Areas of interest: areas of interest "Changchun East Ring Lexus"
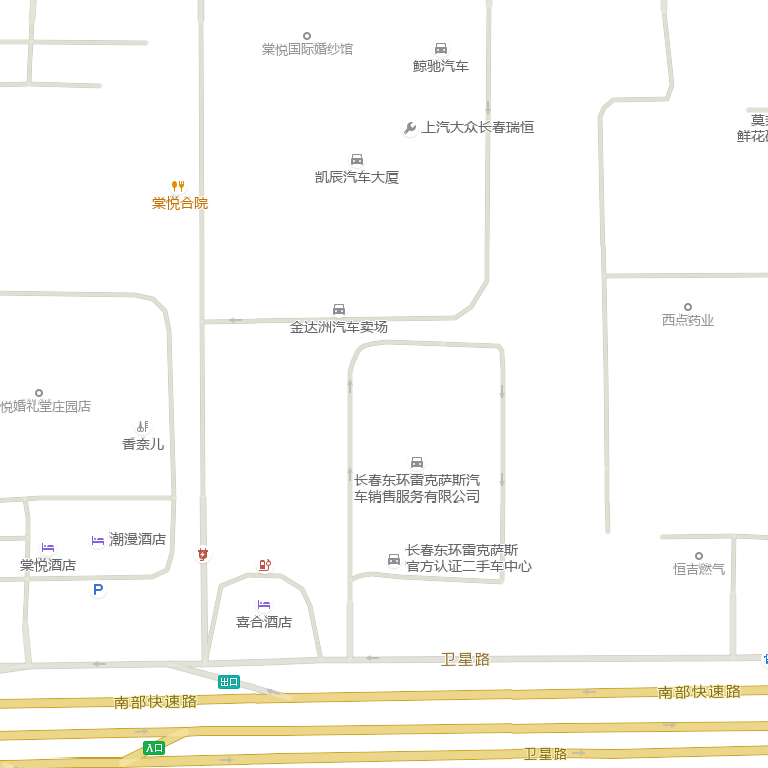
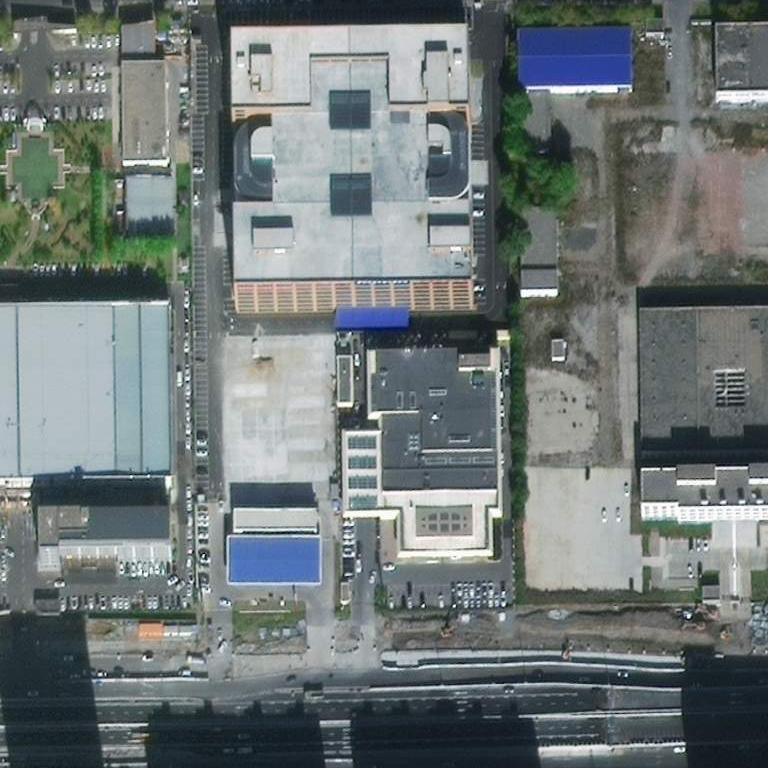